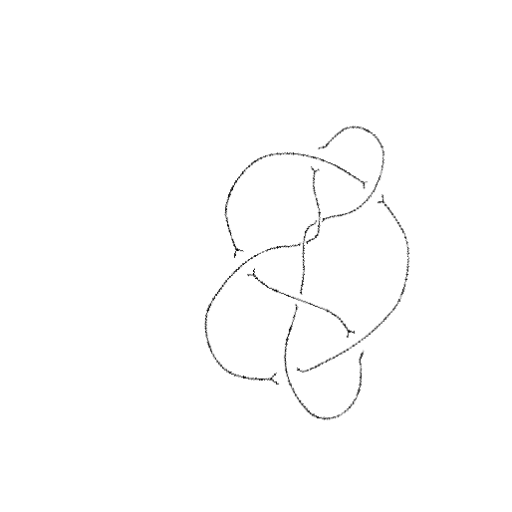
Crossing number: 8